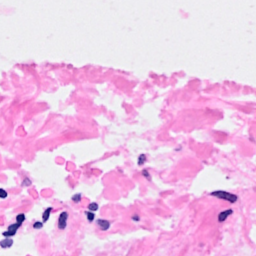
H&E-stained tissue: Breast